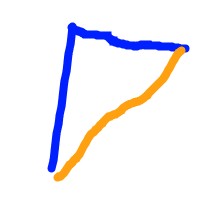
Shape: triangle